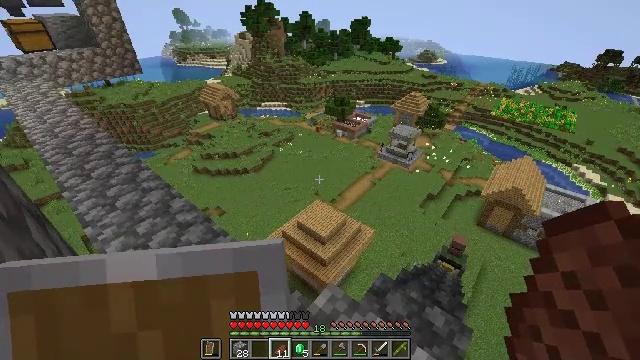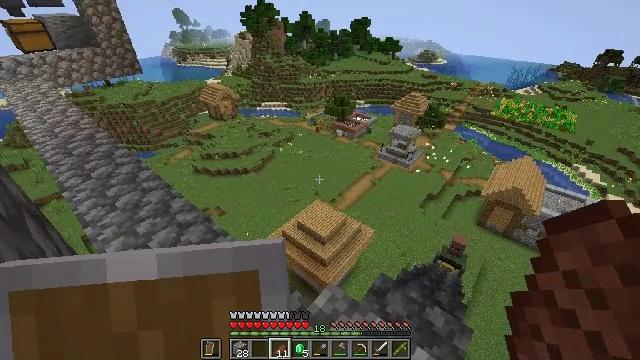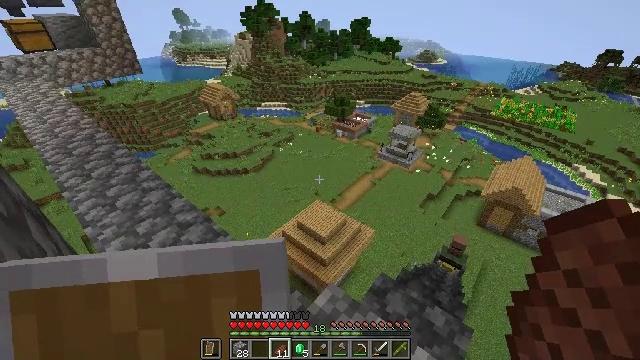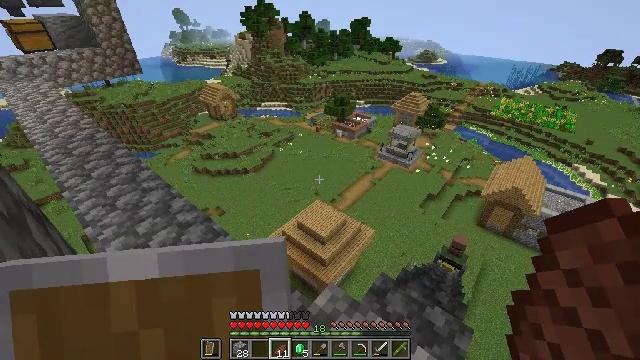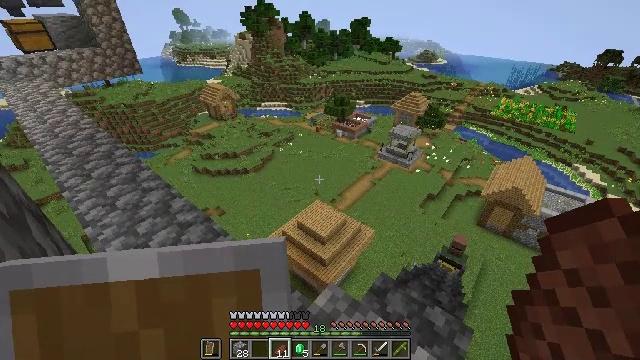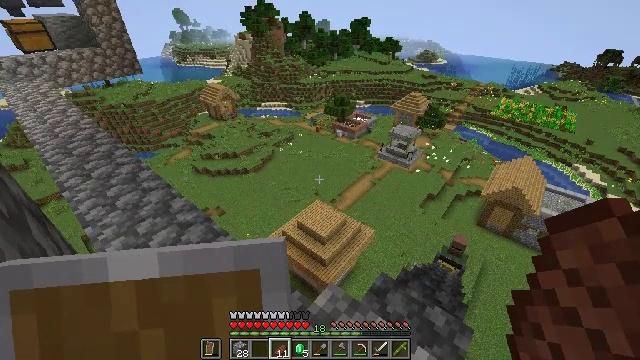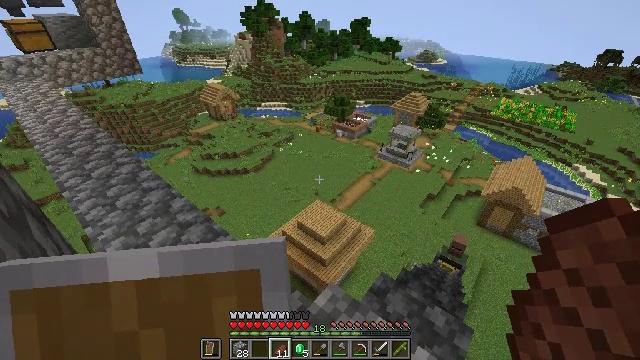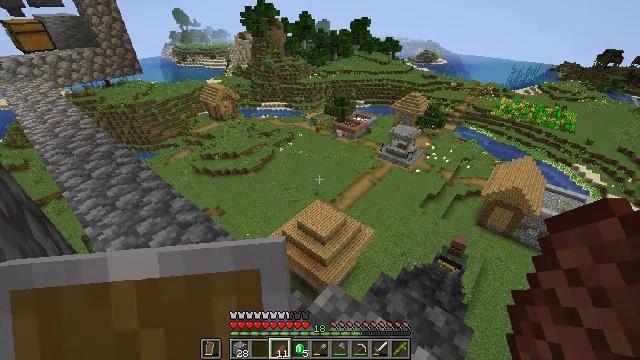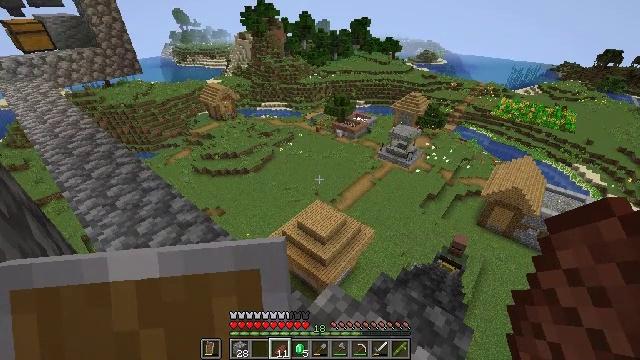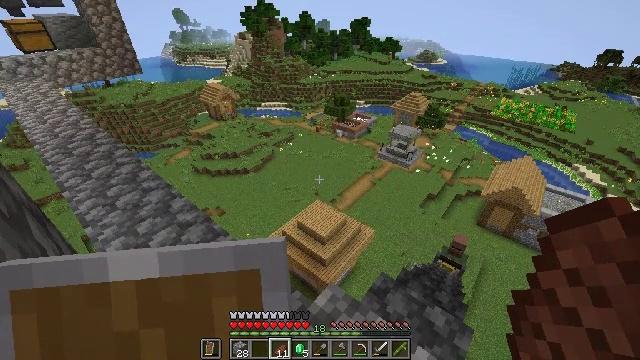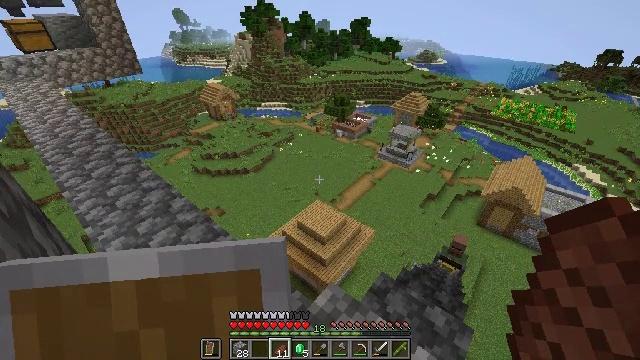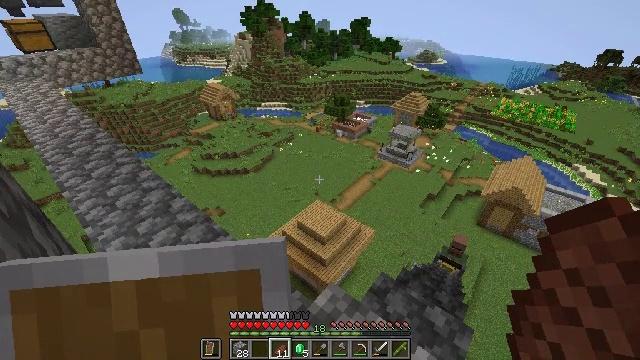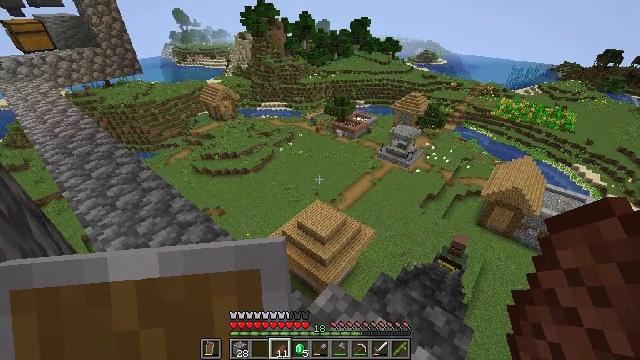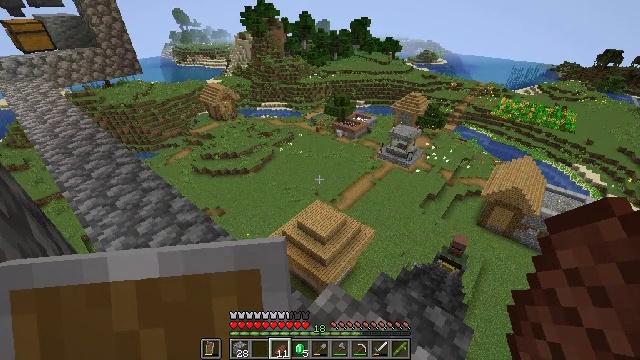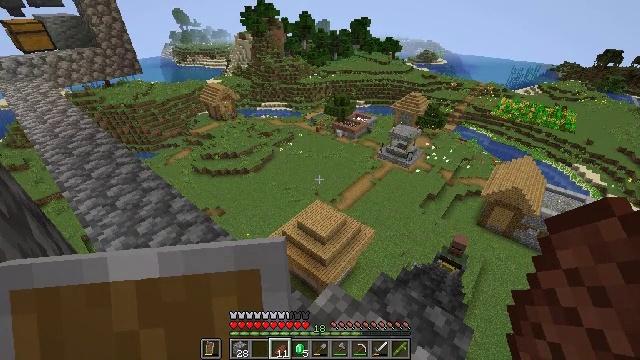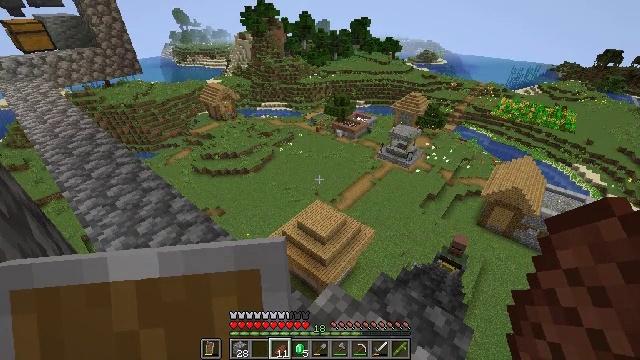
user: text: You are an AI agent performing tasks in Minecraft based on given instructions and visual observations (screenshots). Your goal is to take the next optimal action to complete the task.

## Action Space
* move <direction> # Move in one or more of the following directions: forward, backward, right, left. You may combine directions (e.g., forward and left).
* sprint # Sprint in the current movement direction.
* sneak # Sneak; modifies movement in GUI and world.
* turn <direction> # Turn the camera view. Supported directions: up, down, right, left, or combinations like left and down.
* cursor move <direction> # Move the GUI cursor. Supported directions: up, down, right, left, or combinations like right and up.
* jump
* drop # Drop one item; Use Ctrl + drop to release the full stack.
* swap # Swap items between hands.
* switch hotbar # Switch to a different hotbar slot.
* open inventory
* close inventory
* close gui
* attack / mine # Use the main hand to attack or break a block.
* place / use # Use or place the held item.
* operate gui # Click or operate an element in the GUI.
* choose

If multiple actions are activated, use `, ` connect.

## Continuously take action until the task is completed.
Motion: motion action
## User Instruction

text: Eliminate the villager.
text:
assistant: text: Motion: no_op
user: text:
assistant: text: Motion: no_op
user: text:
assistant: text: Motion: no_op
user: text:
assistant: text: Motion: no_op
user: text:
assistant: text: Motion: no_op
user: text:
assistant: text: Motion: no_op
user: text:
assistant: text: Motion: no_op
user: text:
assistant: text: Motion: no_op
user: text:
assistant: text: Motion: no_op
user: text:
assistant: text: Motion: no_op
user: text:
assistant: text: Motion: no_op
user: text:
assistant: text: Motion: no_op
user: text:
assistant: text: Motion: no_op
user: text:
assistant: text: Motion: no_op
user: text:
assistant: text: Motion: no_op
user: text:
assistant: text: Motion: no_op
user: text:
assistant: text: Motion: no_op
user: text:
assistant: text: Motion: no_op
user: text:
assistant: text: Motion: no_op
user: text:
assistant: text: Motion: no_op
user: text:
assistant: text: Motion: no_op
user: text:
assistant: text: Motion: no_op
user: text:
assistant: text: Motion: no_op
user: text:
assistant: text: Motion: no_op
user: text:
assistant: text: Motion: no_op
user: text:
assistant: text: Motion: no_op
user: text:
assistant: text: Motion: turn left
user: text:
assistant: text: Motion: turn left
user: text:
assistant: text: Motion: turn left and up
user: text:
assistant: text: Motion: turn left and up